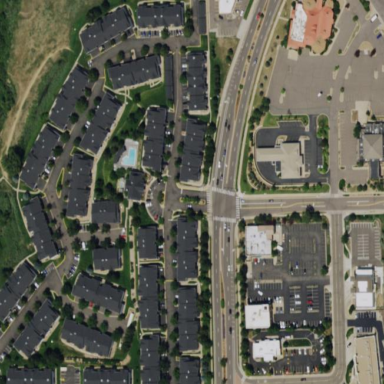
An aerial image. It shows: Residential area with apartments.